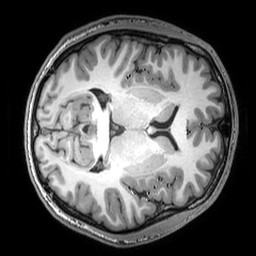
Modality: T1w
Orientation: axial
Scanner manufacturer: philips
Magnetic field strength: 3 T
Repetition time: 0.0074 s
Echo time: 0.003131 s